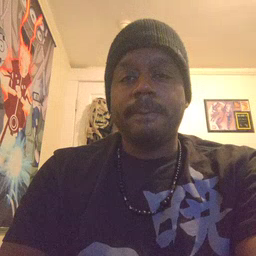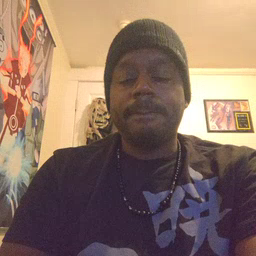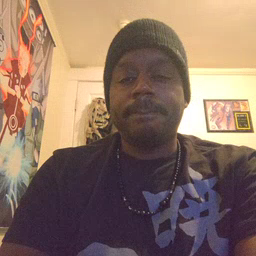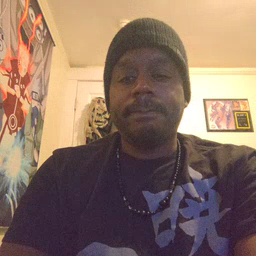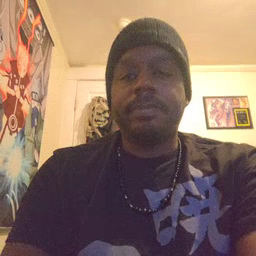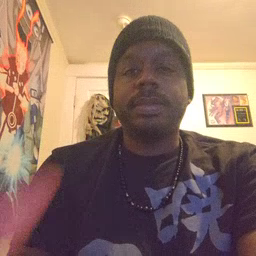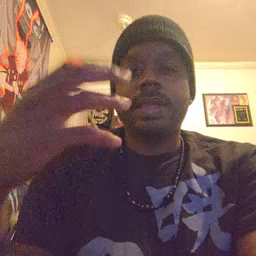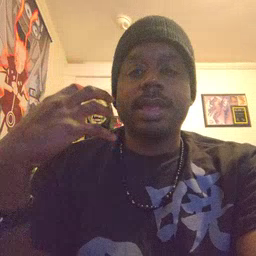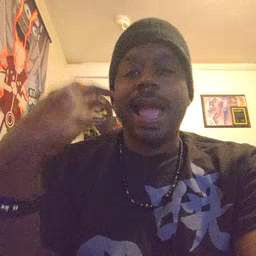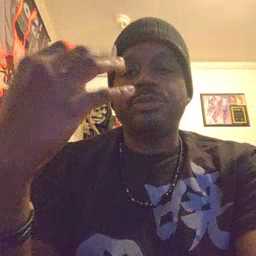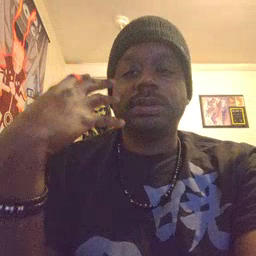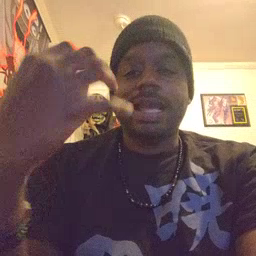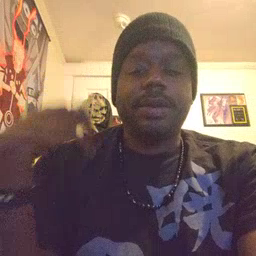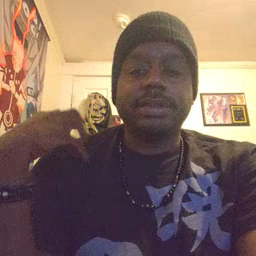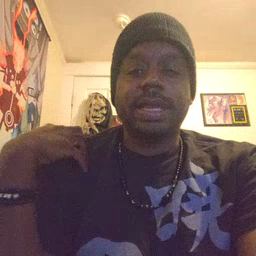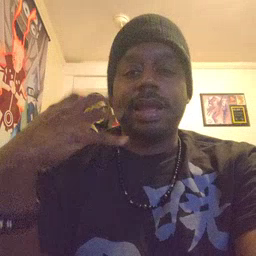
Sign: outside